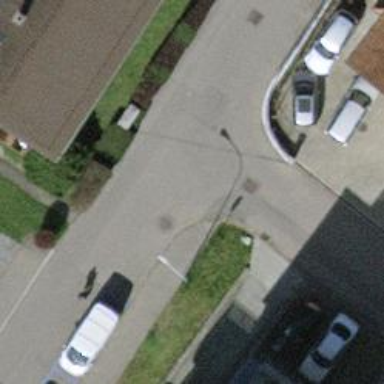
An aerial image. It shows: Paved residential road with sidewalks on both sides.